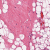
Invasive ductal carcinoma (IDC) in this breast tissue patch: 0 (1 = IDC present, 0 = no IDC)